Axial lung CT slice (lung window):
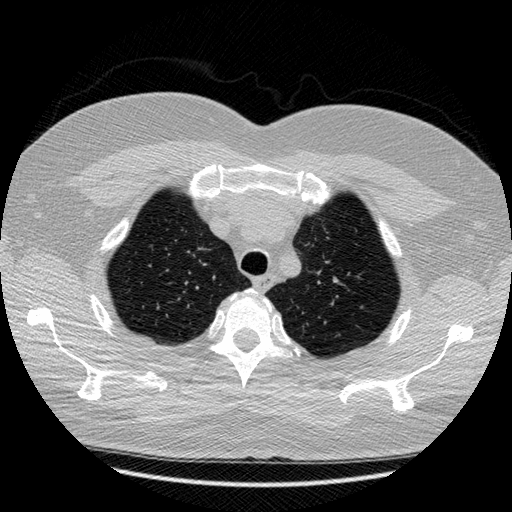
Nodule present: no